Question: Helle everyone,
I have copied my plist into Sandbox (FileManager) and now I'm able to change plist's values.
I'm trying to do that but it doesn't work.
Here is my plist structure :

and my snippet
'''
NSArray *paths = NSSearchPathForDirectoriesInDomains(NSDocumentDirectory, NSUserDomainMask, YES);
NSString *documentsDirectory = [paths objectAtIndex:0];
NSString *plistPath = [documentsDirectory stringByAppendingPathComponent:@"BlogList.plist"];
NSMutableDictionary *ressourceDico = [NSMutableDictionary dictionaryWithContentsOfFile:plistPath];
NSArray *ressourceArray = [NSArray arrayWithArray:[ressourceDico objectForKey:@"BlogList"]];
for(int i = 0; i < [ressourceArray count] ; i++)
{
NSMutableDictionary *dico = [ressourceArray objectAtIndex:i];
if(![[dico objectForKey:@"isSaved"] boolValue] && [[dico objectForKey:@"identifier"] isEqualToString:identifier])
{
[dico setObject:[NSNumber numberWithBool:YES] forKey:@"isSaved"];
[dico writeToFile:plistPath atomically:YES];
}
}
'''
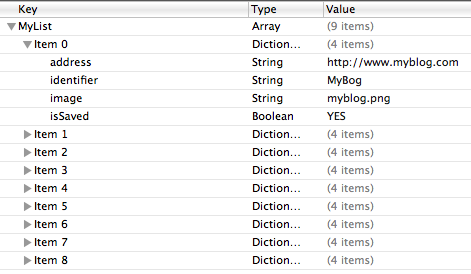
Answer: You can't write just a part of the dictionary into the file, in order to 'update' just a part of it. Instead you have to, write the whole dictionary into the file.
So I think, you will have to send 'writeToFile:atomically:' after looping over the array elements, but the reciever might be 'ressourceDico' instead of 'dico'.